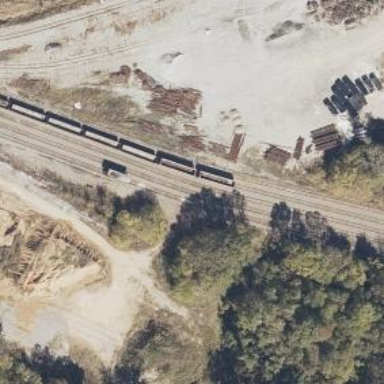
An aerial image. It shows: Railway spur service.